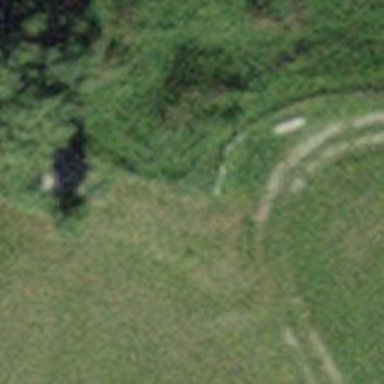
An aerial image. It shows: Wayside cross with historic significance.